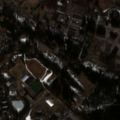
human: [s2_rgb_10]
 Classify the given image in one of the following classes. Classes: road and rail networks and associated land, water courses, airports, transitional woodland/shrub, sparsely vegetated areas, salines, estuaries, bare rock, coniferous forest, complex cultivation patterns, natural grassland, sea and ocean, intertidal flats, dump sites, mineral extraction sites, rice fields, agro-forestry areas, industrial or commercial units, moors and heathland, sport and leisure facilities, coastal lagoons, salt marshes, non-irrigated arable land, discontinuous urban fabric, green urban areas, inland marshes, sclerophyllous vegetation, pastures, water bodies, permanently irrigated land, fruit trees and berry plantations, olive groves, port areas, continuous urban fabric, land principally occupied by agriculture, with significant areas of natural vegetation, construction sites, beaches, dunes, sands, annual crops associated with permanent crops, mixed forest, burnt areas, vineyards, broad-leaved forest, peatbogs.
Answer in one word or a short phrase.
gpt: discontinuous urban fabric, industrial or commercial units, sport and leisure facilities, non-irrigated arable land, coniferous forest, mixed forest